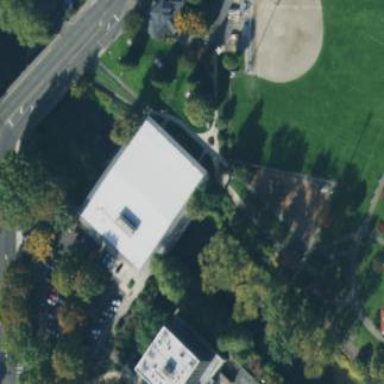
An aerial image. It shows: Building that serves as library.